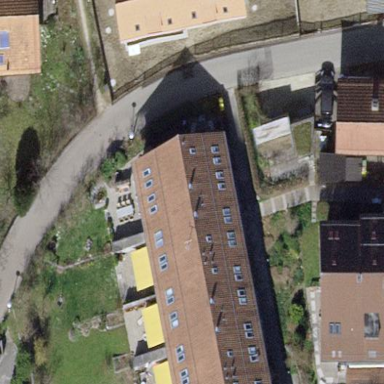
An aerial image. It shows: Building with tiled roof.